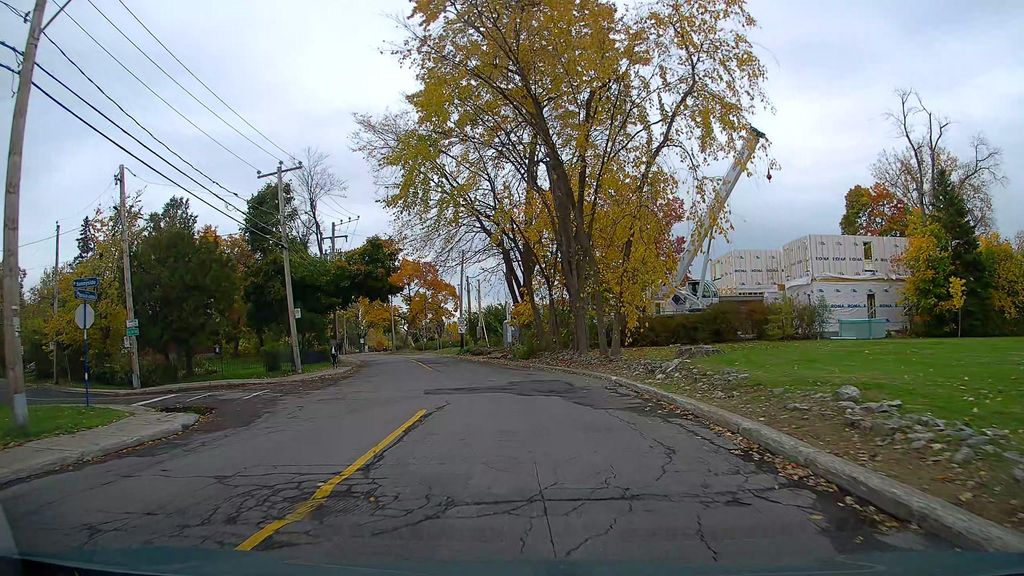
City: montreal